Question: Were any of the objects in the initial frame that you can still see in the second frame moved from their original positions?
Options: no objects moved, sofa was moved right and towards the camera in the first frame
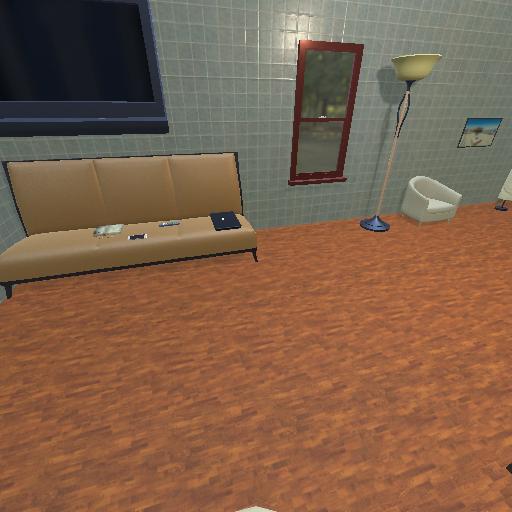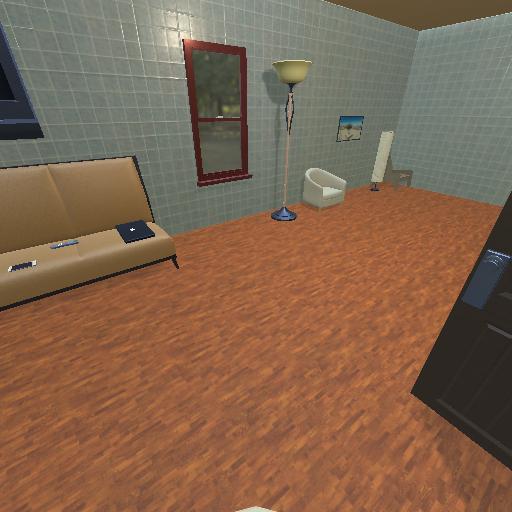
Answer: no objects moved